Aerial crown-view tile of a tropical tree (Barro Colorado Island, Panama), acquired 20250915:
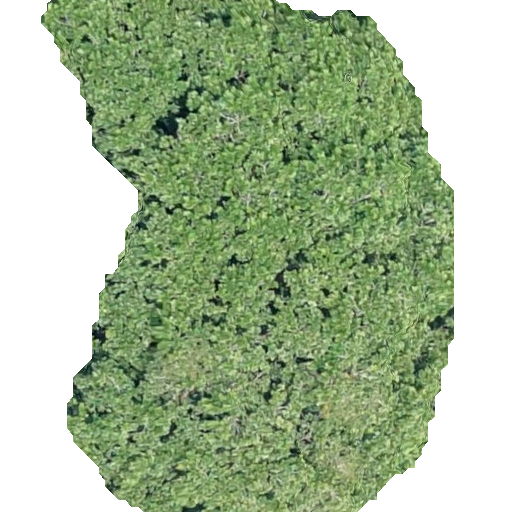
Species: Anacardium excelsum
GBIF accepted scientific name: Anacardium excelsum
Crown area: 257.051 m²